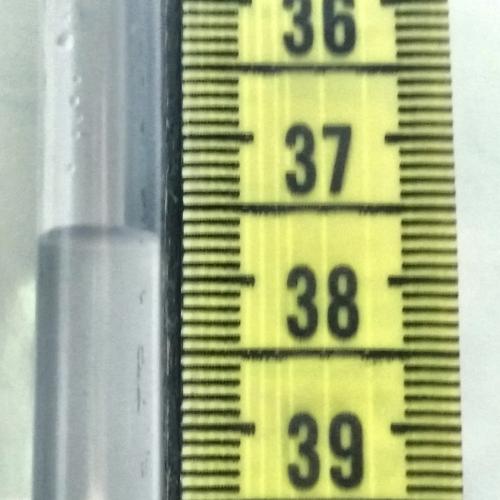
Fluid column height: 37.7 cm